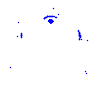
Particle: pion